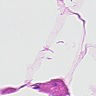
Metastatic tissue present: no